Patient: sex M, age 78
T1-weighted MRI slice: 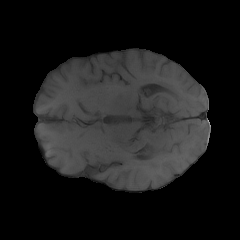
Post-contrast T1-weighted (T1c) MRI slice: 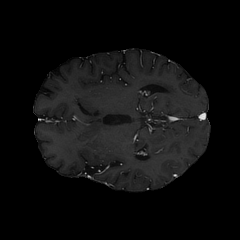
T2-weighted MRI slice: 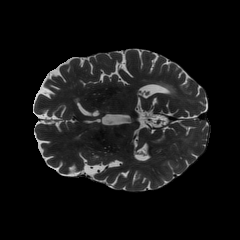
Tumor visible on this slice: no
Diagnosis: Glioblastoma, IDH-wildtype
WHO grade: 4